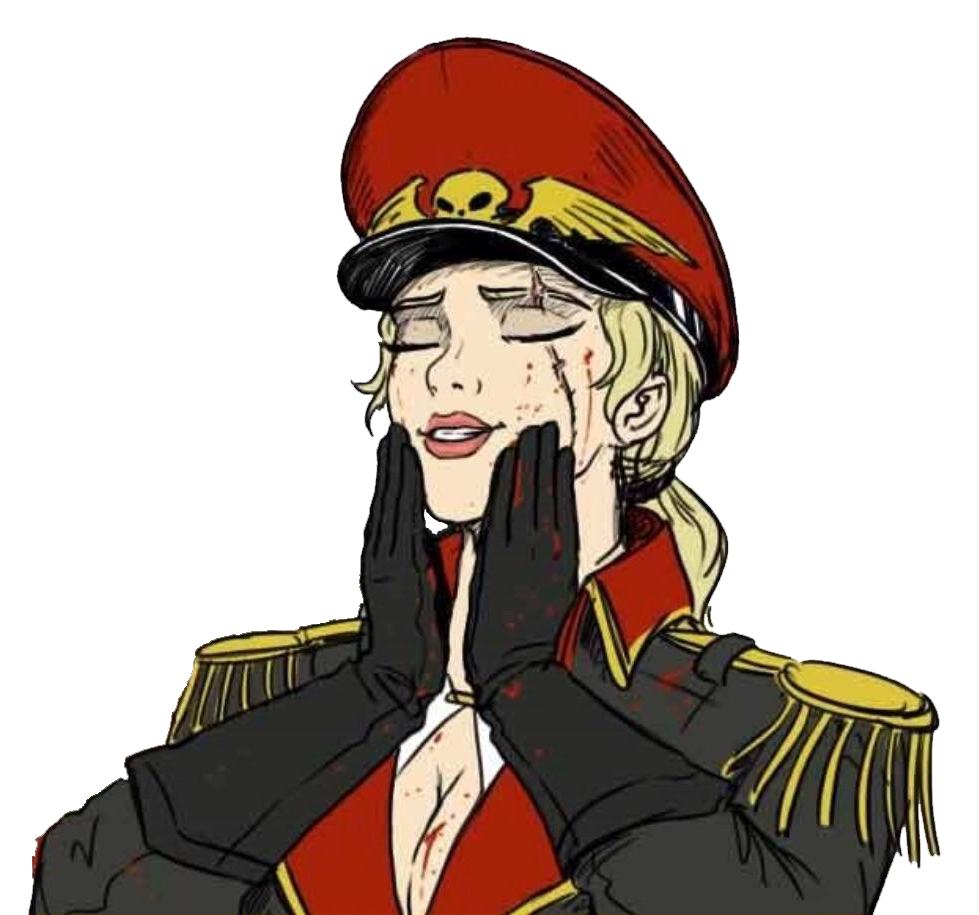
Label: 5_Feels_Good